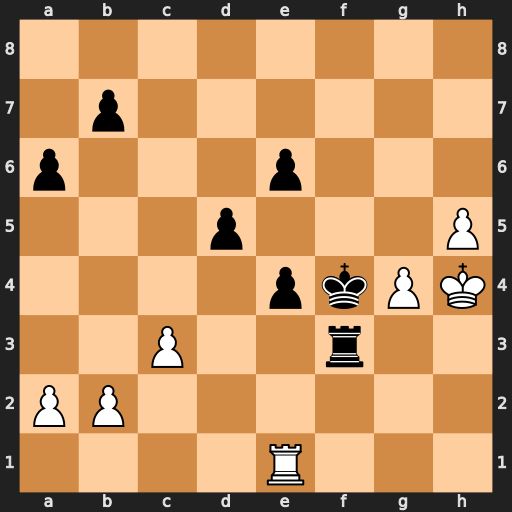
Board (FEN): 8/1p6/p3p3/3p3P/4pkPK/2P2r2/PP6/4R3
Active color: w
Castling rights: -
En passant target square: -
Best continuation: h6 Rf2 Rh1